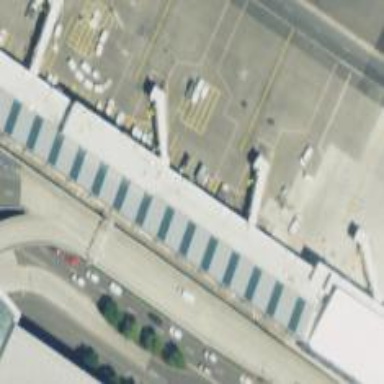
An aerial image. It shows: Information terminal.